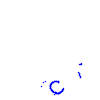
Particle: kaon